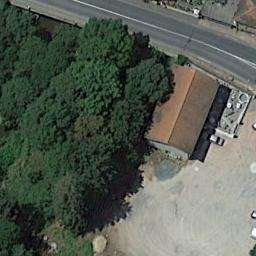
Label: sparse_residential